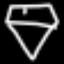
Label: diamond